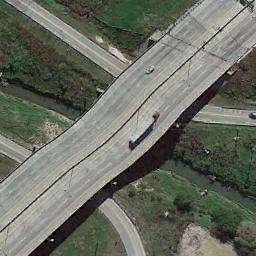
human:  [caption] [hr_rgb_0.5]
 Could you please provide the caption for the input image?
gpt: There is a car on the overpass .

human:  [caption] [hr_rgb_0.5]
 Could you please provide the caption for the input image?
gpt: The cross-line overpass is over the roads and a river .

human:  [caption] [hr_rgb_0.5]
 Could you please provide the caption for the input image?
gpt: The overpass is next to the grass and some trees .

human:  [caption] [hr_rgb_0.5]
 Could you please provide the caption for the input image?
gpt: Here are two parallel overpasses .

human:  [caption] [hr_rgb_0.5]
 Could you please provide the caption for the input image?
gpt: There are some green meadows around the overpass .